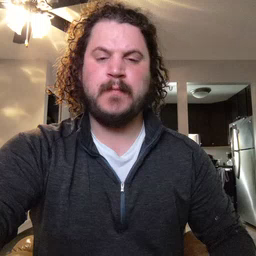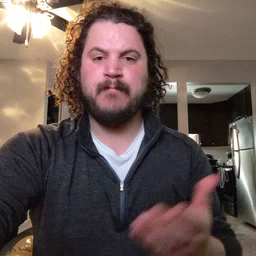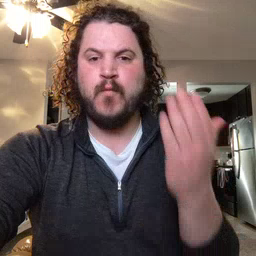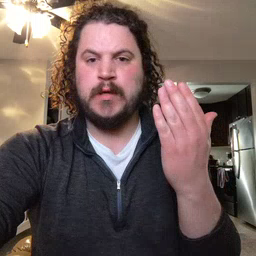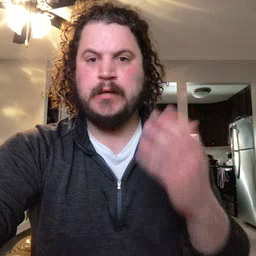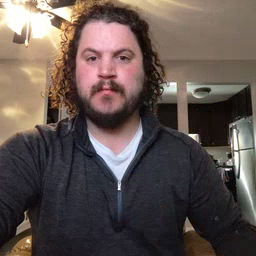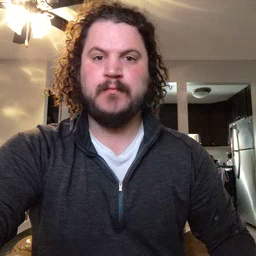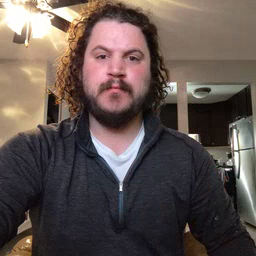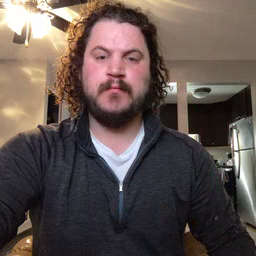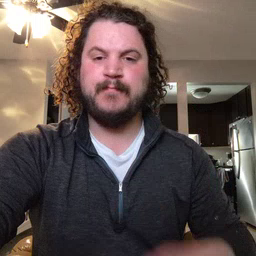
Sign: morning